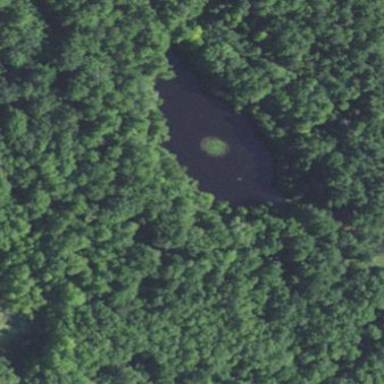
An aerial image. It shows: Serene pond surrounded by nature.